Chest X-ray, PA view. Patient: 62 years old, sex F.
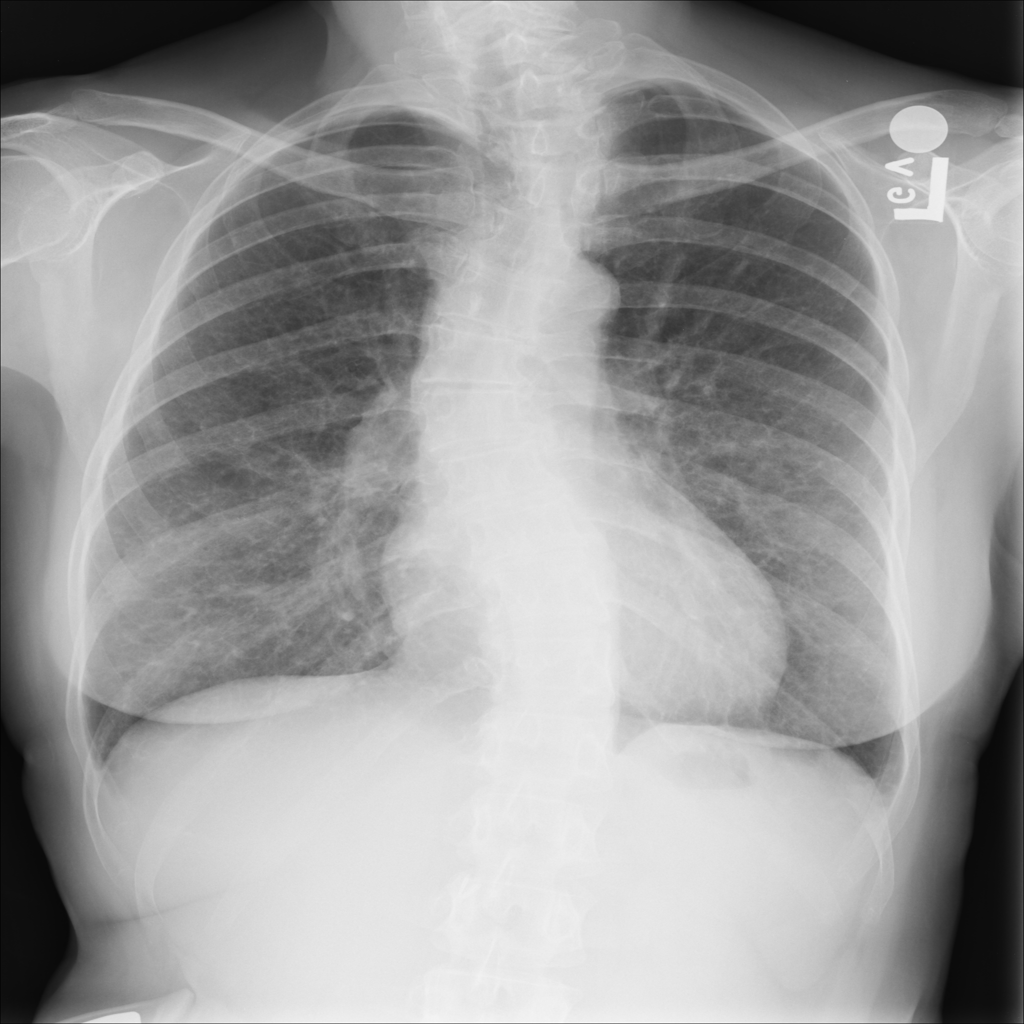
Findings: Consolidation